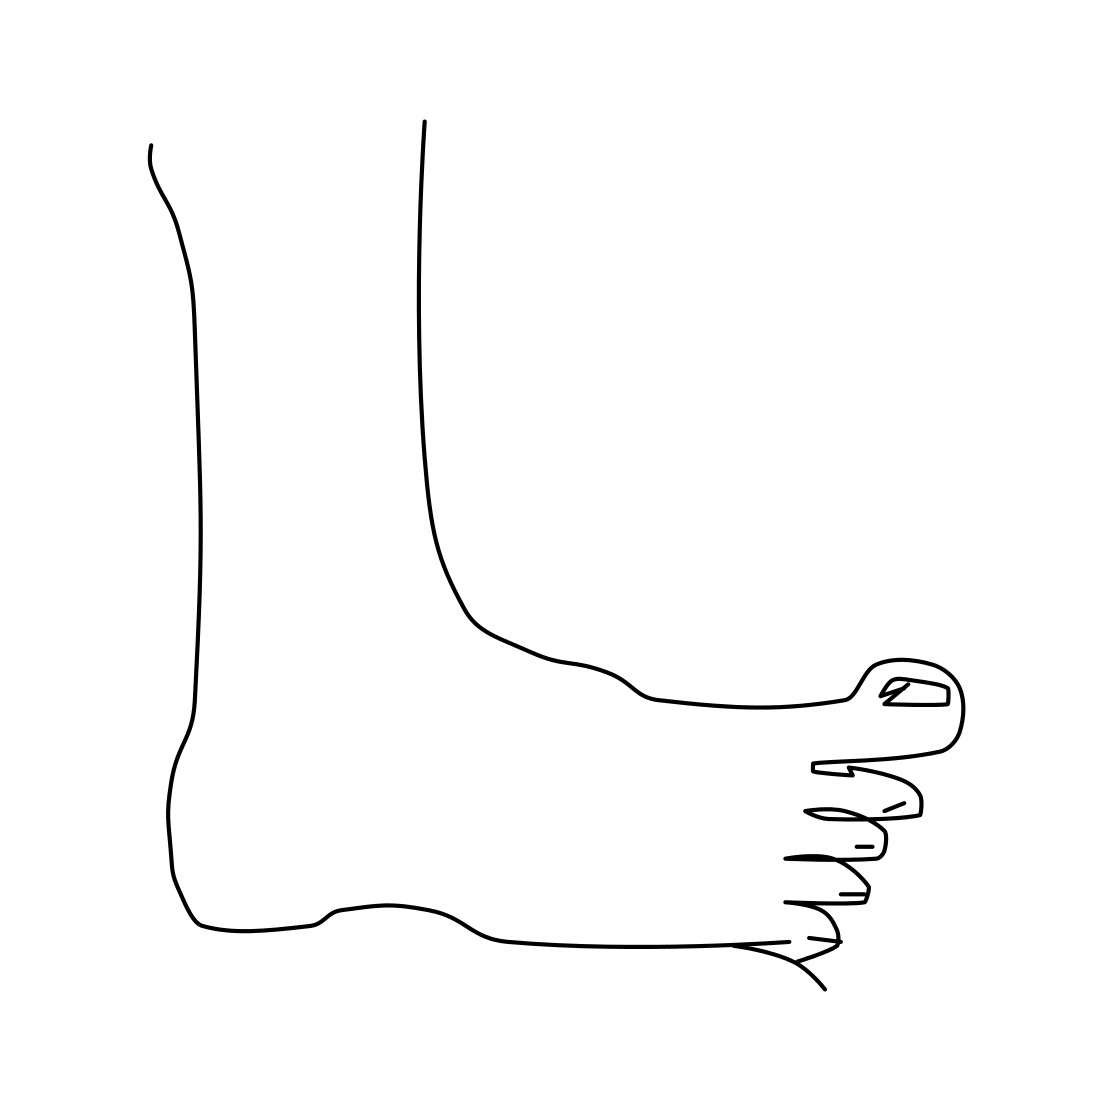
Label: foot